Aerial crown-view tile of a tropical tree (Barro Colorado Island, Panama), acquired 20241014:
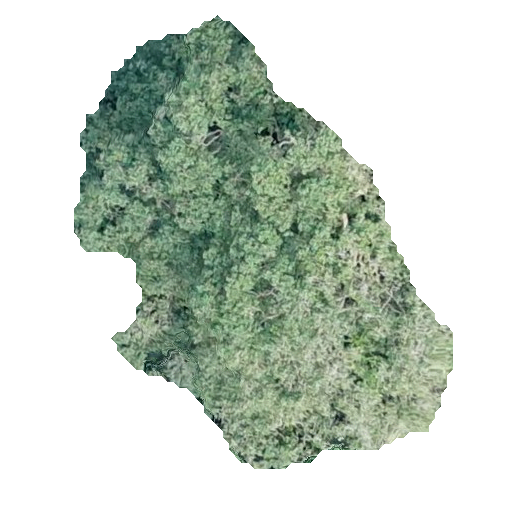
Species: Terminalia oblonga
GBIF accepted scientific name: Terminalia oblonga
Crown area: 163.379 m²